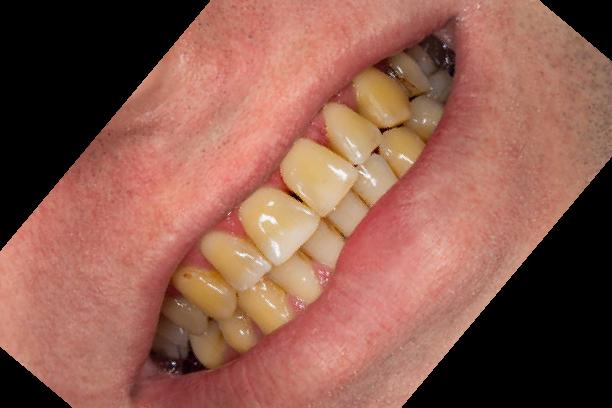
Condition: Calculus